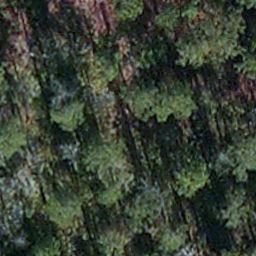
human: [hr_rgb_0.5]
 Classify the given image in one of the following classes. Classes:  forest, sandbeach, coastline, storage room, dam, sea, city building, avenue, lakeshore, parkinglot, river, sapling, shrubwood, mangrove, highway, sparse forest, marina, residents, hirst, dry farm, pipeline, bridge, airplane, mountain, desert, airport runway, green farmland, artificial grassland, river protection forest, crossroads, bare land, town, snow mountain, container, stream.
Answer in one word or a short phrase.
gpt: sapling